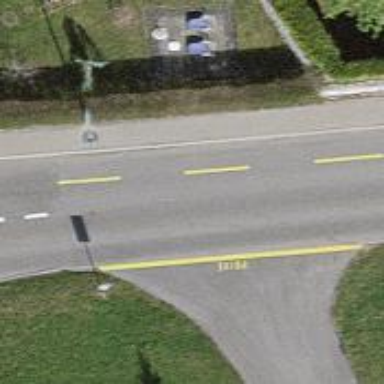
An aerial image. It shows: Tertiary road with cycle lane on the left and sidewalk.